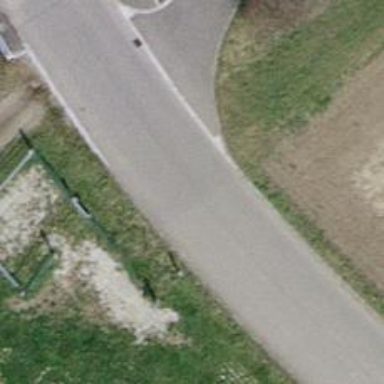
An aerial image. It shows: Tertiary road with asphalt surface.